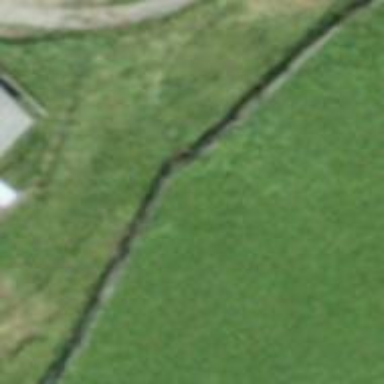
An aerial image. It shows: Fence is in the image.